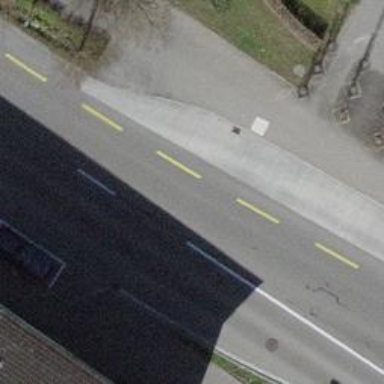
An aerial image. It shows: Bus stop with designated stop position for public transport.